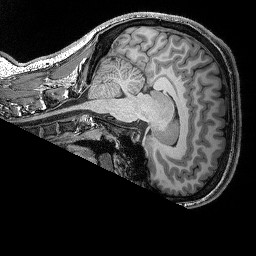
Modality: T1w
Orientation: sagittal
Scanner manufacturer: siemens
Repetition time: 2.25 s
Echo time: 0.00418 s